Interaction volume radius: 5 \u00c5
Interaction volume height: 15 \u00c5
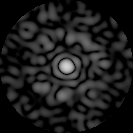
Disorder parameter: 0.8097